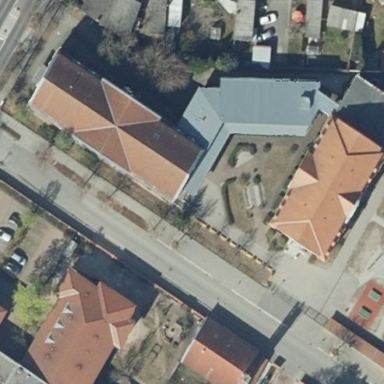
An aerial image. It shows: School building with multiple parts.